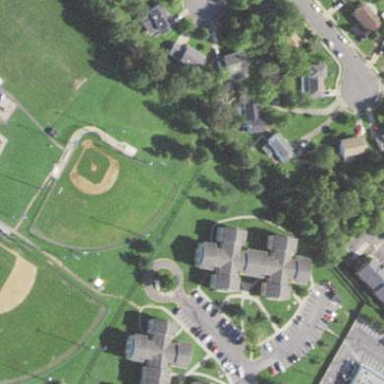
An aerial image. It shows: Baseball/softball pitch for leisure sports.